Aerial crown-view tile of a tropical tree (Barro Colorado Island, Panama), acquired 20250915:
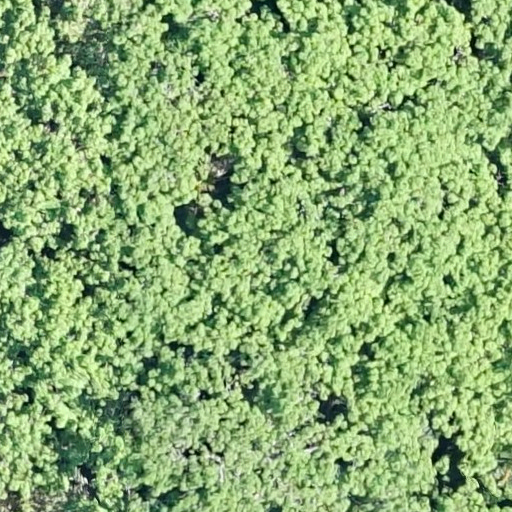
Species: Ceiba pentandra
GBIF accepted scientific name: Ceiba pentandra
Crown area: 945.186 m²